Question: Hello I have little problem with 'DateTime' formats in 'SQL server'.
I have an app which connects with 'SQL Server 2012'.
I need to use EU Dateformat in App. SQL server holds DateTime in EU Format
proof:

But when I allow users to enter date in EU format 'EntityFramework' throws 'Model not valid'
I suppose that C# default DateTimeformat is US
how to modify this code to let user enter EU format date and pass it to DB without any problems:
My model:
'''
namespace magazyn.Models
{
using System;
using System.Collections.Generic;
public partial class DeviceInstance
{
public int Id { get; set; }
public int DeviceId { get; set; }
public string SerialNo { get; set; }
public System.DateTime CreationDate { get; set; }
public virtual Device Device { get; set; }
public virtual DeviceUsage DeviceUsage { get; set; }
}
}
'''
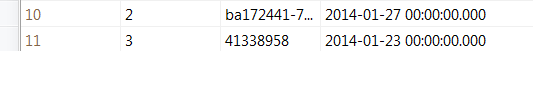
Answer: > SQL server holds DateTime in EU Format
No, it doesn't. (At least, not if it's in an appropriate column type in the database.) It holds it in a more compact binary format - at least so I assume. That's an implementation detail though. Fundamentally, the point is that it's a date/time value. You should talk to the database in terms of a 'DateTime' value (or 'DateTimeOffset' or whatever), not in terms of a string. That way, you won't get involved in conversion. What you see in your SQL Explorer (or whatever you're using to query it) is just of what's in the database. That isn't the same as the value that's in the database.
In the same way, you could ask the database to display a number as decimal or hex - that doesn't change the fundamental numeric value.
You need to perform an appropriate conversion of the user-entered data , and again to display any data from the database to the user, but there should be no need to use a string representation beyond that "user boundary".
You should try to make the vast majority of your code work with a non-string-based representation. Convert input data to the "natural" representation as early as you possibly can, and convert output data to a culture-specific string representation as late as you possibly can.